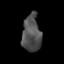
Tissue: prostate
Cell type: T cells
Senescence score: 0.3223
Nuclear area (px): 677
Mean DAPI intensity: 80.152